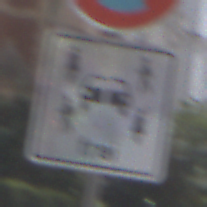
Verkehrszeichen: CarsharingfahrzeugeFrei
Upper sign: AbsolutesHalteverbot
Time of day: MorningAfternoon
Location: Outdoor (Urban)
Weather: PartlyCloudy
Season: NotSpecified
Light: Natural